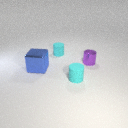
large blue metal cube in front of small purple metal cylinder